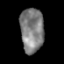
Tissue: prostate
Cell type: T cells
Senescence score: 0.294
Nuclear area (px): 1018
Mean DAPI intensity: 126.805